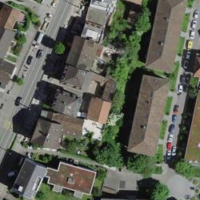
EUNIS habitat code: 54
Species observed at this site:
Galinsoga parviflora
Aegopodium podagraria